Question: How could i insert some padding between the pages inside view-pager like in the market app - the black line
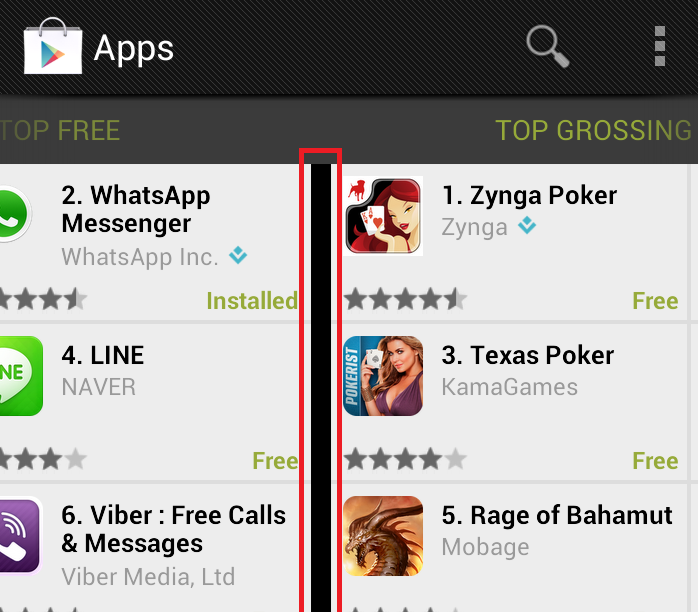
Answer: That is a new api for the 'ViewPager' called the margin, a link to it can be found <URL>. Make sure you are using the latest support library.